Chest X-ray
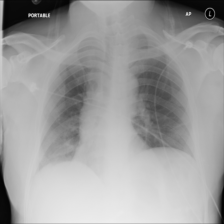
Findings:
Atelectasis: negative
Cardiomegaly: negative
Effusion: negative
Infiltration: negative
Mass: negative
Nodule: negative
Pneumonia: negative
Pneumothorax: negative
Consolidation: negative
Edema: negative
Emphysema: negative
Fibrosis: negative
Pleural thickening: negative
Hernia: negative